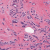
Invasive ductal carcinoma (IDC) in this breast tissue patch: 1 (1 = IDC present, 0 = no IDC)